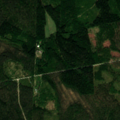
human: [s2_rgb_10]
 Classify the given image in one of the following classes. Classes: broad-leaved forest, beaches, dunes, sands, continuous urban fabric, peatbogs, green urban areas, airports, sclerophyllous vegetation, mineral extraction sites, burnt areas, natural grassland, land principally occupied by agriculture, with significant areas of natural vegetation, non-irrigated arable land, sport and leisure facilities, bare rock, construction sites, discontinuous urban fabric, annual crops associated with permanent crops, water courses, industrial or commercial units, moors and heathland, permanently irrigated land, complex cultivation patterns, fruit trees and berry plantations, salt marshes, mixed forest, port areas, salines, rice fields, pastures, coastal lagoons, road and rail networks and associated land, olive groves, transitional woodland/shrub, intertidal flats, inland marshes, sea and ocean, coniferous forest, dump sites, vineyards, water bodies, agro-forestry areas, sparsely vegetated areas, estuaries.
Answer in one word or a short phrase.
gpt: coniferous forest, mixed forest, transitional woodland/shrub